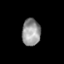
Tissue: skin
Cell type: Epithelial cells
Senescence score: 0.1759
Nuclear area (px): 490
Mean DAPI intensity: 149.749